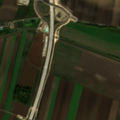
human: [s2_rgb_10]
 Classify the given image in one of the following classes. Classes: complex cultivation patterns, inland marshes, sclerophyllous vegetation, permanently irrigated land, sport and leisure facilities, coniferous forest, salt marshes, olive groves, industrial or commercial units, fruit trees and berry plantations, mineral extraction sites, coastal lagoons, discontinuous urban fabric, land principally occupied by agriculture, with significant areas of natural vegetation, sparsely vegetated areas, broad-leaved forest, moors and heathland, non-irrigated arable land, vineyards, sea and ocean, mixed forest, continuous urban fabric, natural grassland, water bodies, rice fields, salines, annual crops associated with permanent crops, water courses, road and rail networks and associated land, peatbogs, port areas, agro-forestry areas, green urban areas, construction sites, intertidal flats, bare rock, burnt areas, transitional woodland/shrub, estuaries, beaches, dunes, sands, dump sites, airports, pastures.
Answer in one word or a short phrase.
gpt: construction sites, non-irrigated arable land, land principally occupied by agriculture, with significant areas of natural vegetation